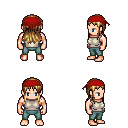
a pixel art fantasy rpg character, male body template, human, light skin, white sleeveless shirt, teal pants, blonde unkempt hairstyle, red bandana, four views (front, back, left, right), 2x2 character sprite sheet, small pixel art, hard edges, no anti-aliasing